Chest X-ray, AP view. Patient: 68 years old, sex F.
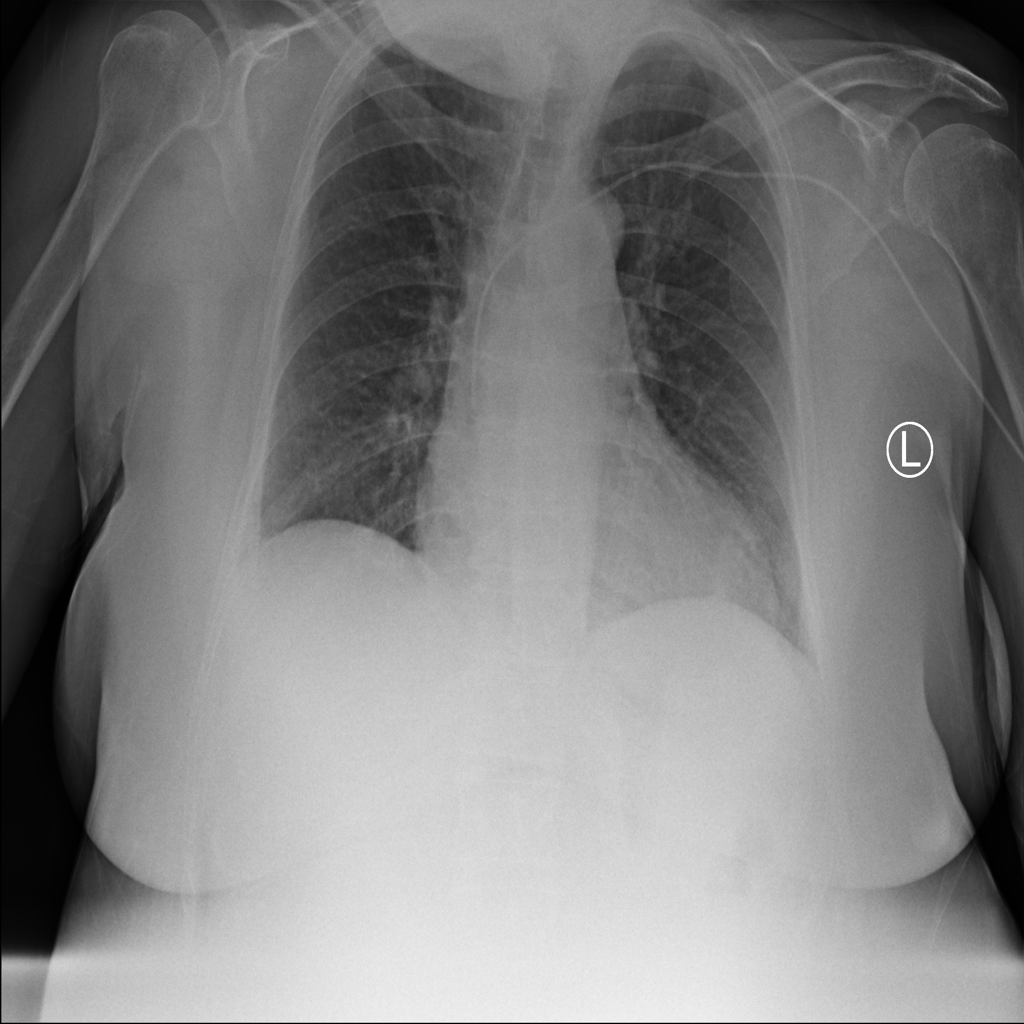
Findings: No Finding